Aerial crown-view tile of a tropical tree (Barro Colorado Island, Panama), acquired 20240611:
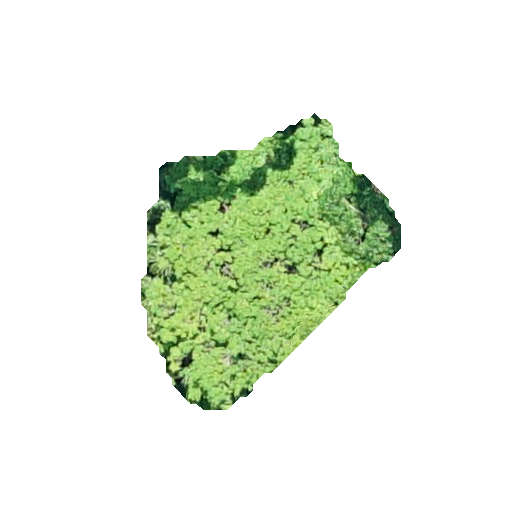
Species: Pouteria stipitata
GBIF accepted scientific name: Pouteria stipitata
Crown area: 75.079 m²